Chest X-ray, AP view. Patient: 57 years old, sex F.
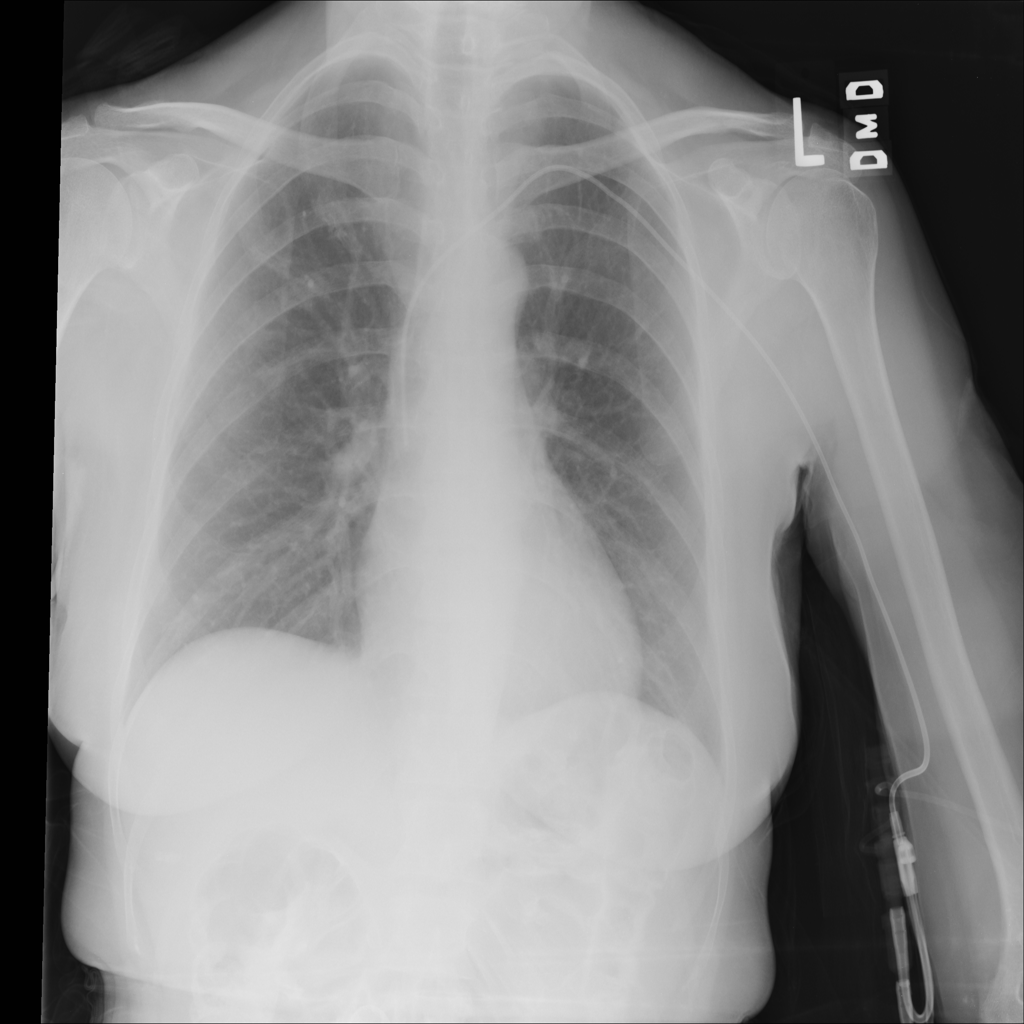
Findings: No Finding